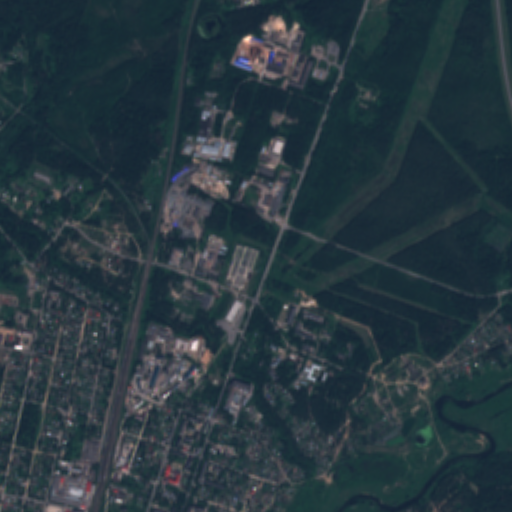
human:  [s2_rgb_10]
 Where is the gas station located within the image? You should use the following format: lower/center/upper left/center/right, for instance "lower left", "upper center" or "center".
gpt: The gas station is located in the upper right of the image.
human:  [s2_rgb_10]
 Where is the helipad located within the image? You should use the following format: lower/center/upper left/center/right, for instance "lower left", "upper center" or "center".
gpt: The helipad is located in the center of the image.
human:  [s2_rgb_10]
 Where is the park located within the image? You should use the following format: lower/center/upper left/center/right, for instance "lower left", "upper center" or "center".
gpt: The park is located in the lower left of the image.
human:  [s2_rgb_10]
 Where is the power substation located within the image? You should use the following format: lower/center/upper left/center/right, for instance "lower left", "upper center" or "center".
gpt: The power substation is located in the center of the image.
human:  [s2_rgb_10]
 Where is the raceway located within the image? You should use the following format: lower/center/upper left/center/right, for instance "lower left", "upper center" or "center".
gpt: The raceway is located in the lower right of the image.
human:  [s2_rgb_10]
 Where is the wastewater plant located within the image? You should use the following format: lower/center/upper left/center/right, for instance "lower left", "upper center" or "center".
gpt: The wastewater plant is located in the lower right of the image.
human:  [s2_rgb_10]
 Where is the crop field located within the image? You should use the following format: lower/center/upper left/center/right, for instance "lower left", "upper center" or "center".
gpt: There is no crop field in the image.